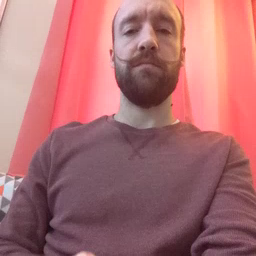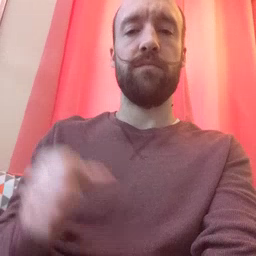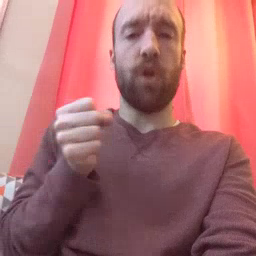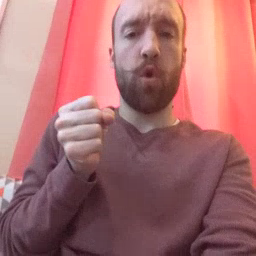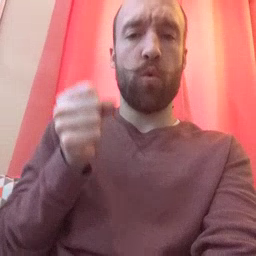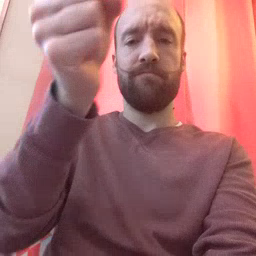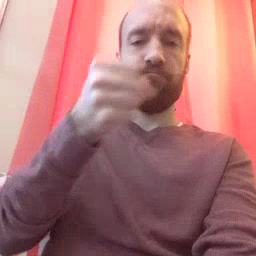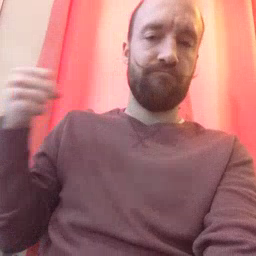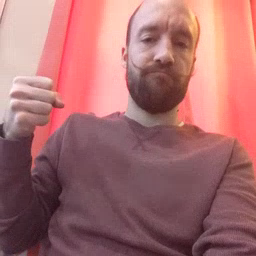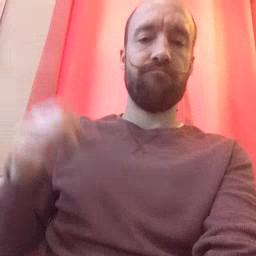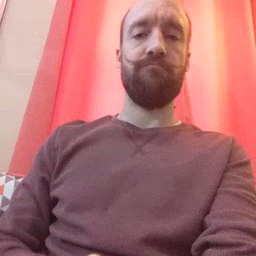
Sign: refrigerator